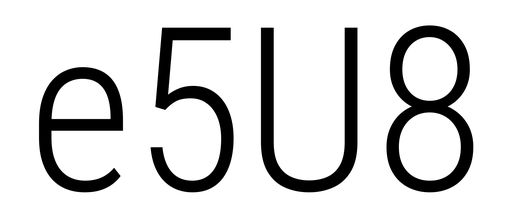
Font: Roboto_Condensed_Light